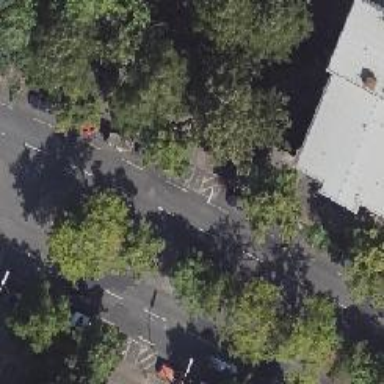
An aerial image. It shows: Unmarked crossing on the road.